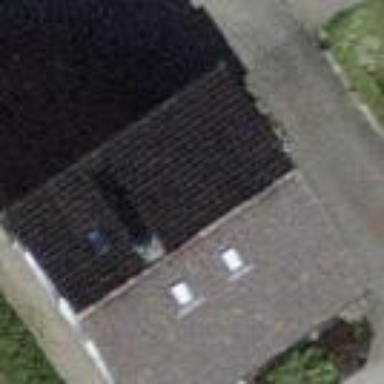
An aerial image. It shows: Building with tile roof.